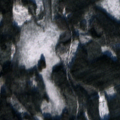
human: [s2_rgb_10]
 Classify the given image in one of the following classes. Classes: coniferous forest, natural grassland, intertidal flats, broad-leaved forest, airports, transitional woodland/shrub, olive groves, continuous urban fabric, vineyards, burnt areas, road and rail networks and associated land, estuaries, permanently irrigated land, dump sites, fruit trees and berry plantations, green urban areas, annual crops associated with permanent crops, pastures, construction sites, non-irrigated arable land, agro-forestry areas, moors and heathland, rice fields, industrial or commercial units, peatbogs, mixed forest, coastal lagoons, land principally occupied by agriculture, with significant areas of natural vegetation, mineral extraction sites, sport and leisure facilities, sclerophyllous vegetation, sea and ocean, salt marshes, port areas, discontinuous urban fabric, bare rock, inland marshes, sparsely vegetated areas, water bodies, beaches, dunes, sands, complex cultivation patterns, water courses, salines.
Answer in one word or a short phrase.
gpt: coniferous forest, mixed forest, transitional woodland/shrub